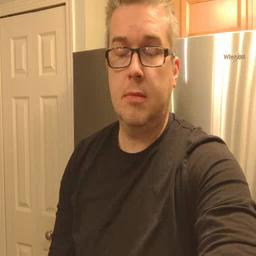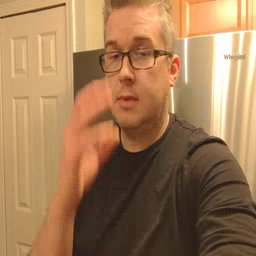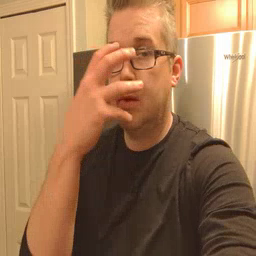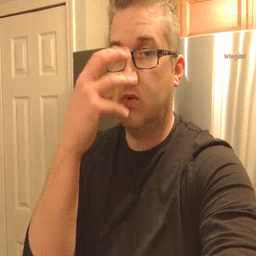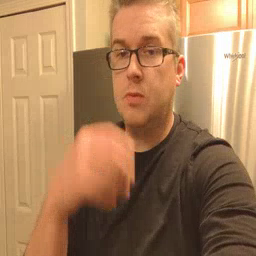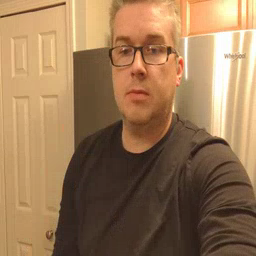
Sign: clown